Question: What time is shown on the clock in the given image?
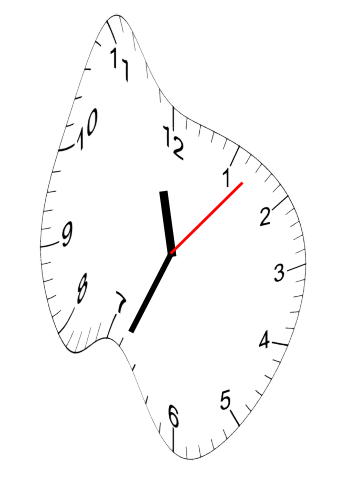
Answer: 11:34:07